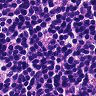
Metastatic tissue present: no